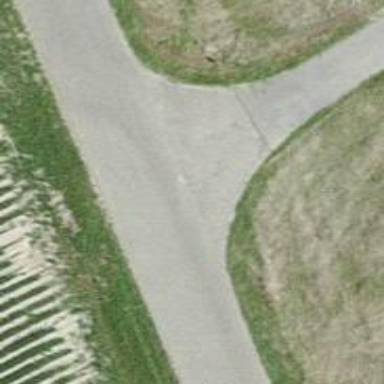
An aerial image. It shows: Paved residential road.